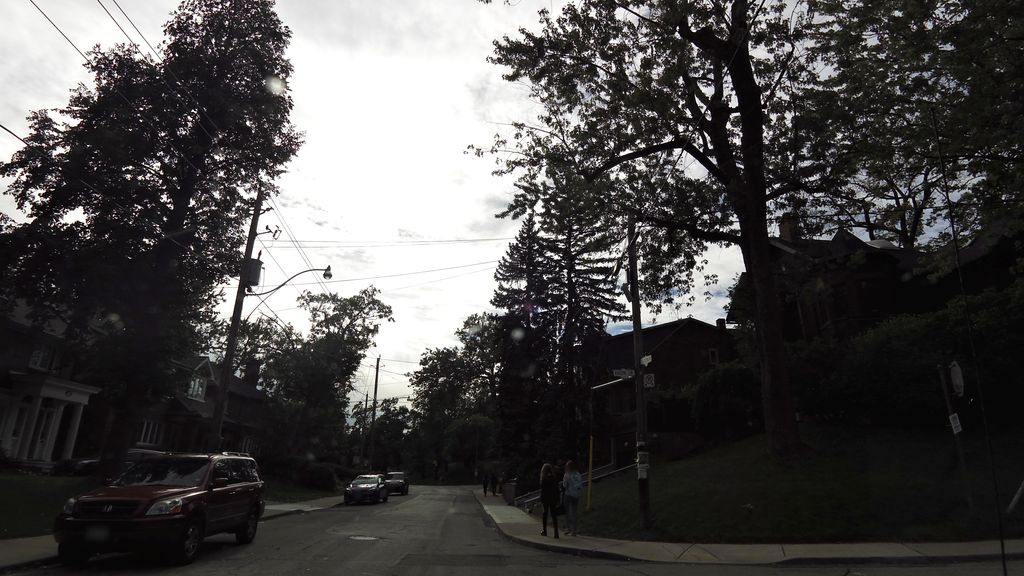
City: toronto